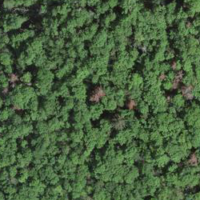
EUNIS habitat code: 41
Species observed at this site:
Daphne laureola